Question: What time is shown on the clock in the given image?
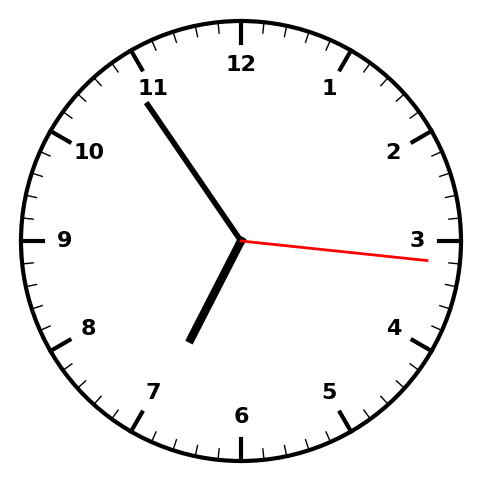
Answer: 06:54:16